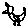
Label: bird